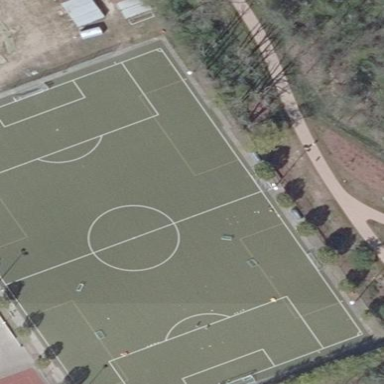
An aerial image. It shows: Soccer pitch for leisureland activities.